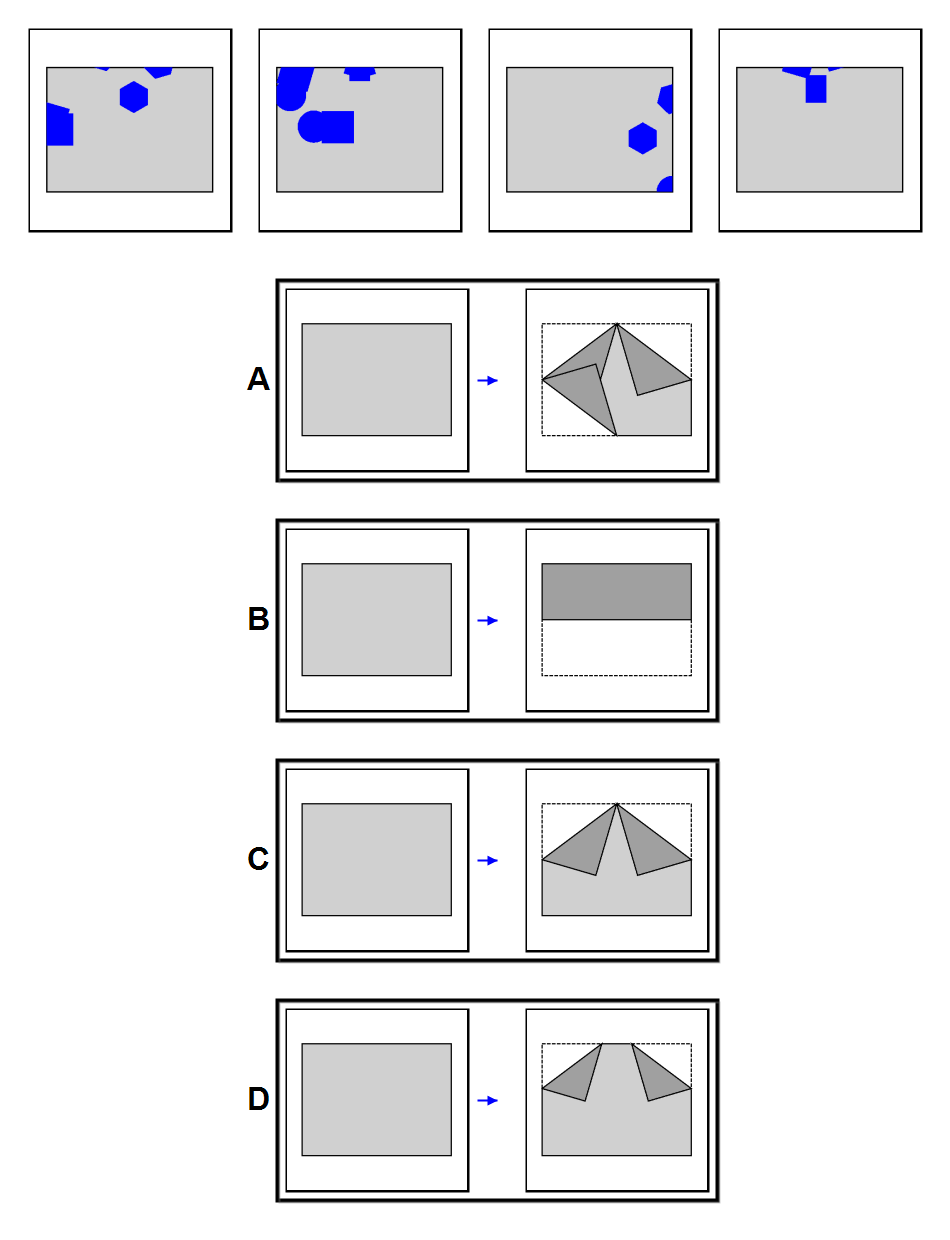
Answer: C